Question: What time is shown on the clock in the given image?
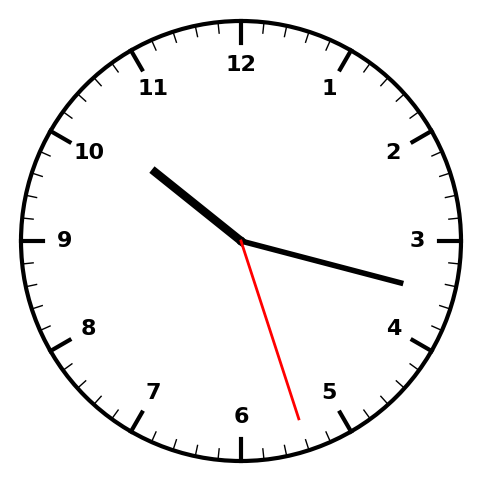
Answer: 10:17:27